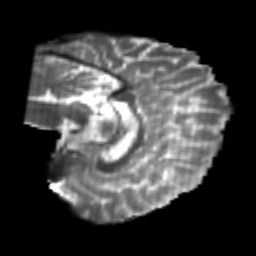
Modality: T2w
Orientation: sagittal
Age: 22
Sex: female
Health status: healthy
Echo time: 0.074 s